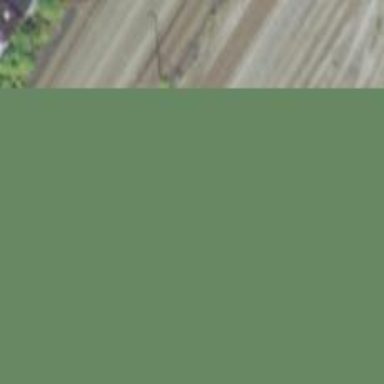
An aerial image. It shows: View of railway yard.